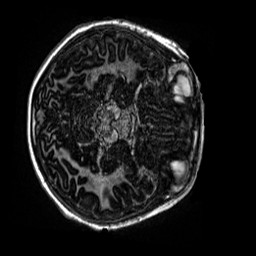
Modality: MP2RAGE
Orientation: axial
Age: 10
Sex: female
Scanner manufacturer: siemens
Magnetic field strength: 3 T
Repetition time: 4 s
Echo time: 0.00299 s